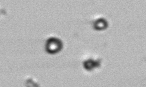
Label: Phaeocystis